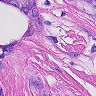
Metastatic tissue present: yes